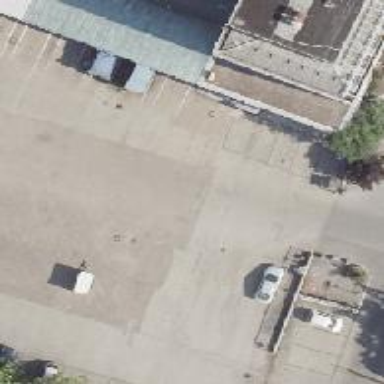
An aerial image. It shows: Parking aisle designated as service road.